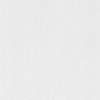
Label: dusty